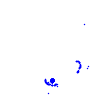
Particle: kaon